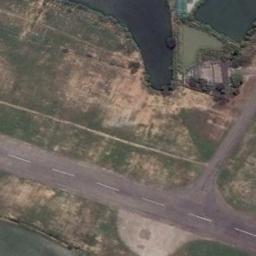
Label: runway